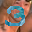
Label: 3